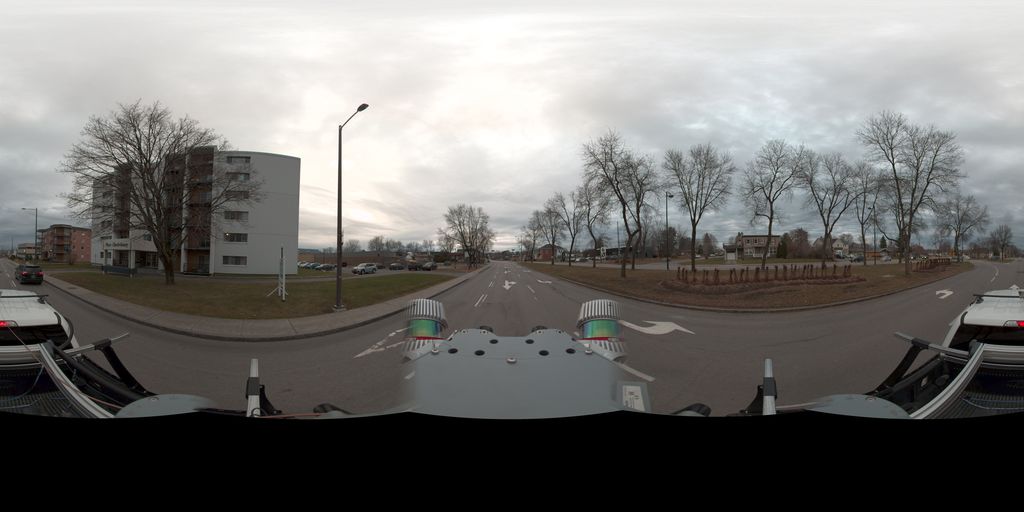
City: quebec_city